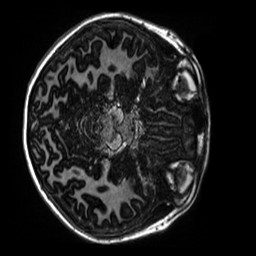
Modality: MP2RAGE
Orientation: axial
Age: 12
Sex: female
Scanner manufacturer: siemens
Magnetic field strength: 3 T
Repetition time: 4 s
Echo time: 0.00303 s